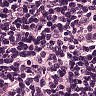
Metastatic tissue present: no